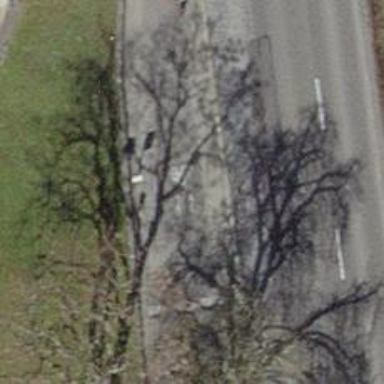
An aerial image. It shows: Bus stop with platform for public transport.